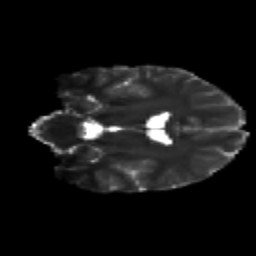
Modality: T2w
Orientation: coronal
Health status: healthy
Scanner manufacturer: siemens
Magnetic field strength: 3 T
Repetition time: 12 s
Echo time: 0.092 s